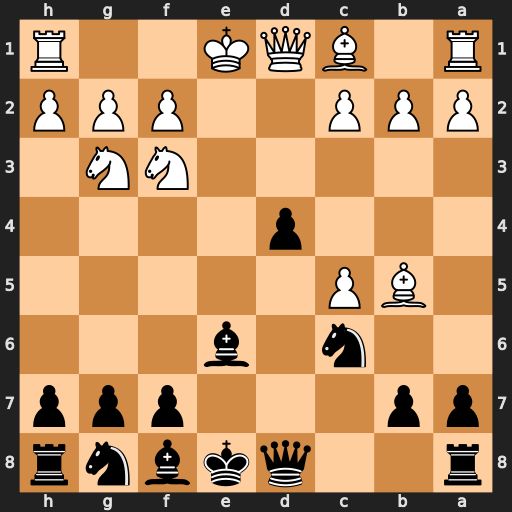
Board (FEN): r2qkbnr/pp3ppp/2n1b3/1BP5/3p4/5NN1/PPP2PPP/R1BQK2R
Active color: b
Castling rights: KQkq
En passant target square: -
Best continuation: Qa5+ c3 Qxb5